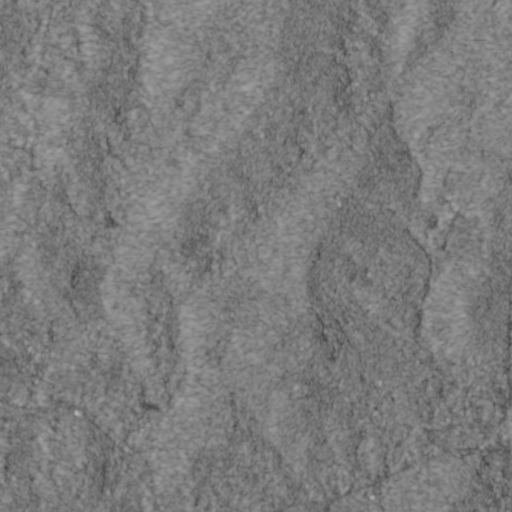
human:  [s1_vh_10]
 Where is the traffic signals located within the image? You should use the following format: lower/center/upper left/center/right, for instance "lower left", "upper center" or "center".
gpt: The traffic signals is located in the lower right of the image.
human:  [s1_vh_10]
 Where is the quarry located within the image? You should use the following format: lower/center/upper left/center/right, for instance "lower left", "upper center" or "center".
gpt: There is no quarry in the image.

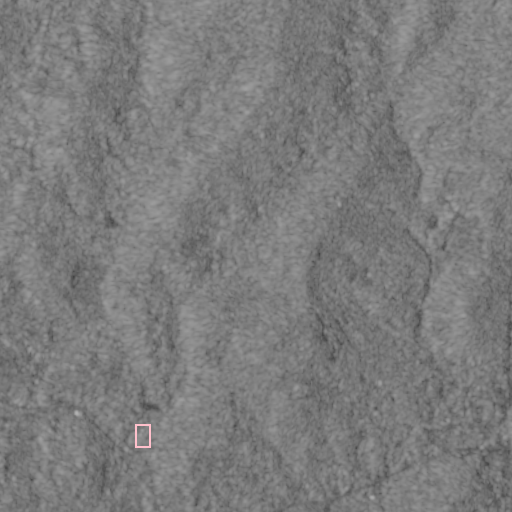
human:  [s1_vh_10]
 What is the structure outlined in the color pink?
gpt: The structure outlined in pink is a building.
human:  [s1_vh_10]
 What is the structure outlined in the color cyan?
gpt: There is no cyan outline.